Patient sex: M
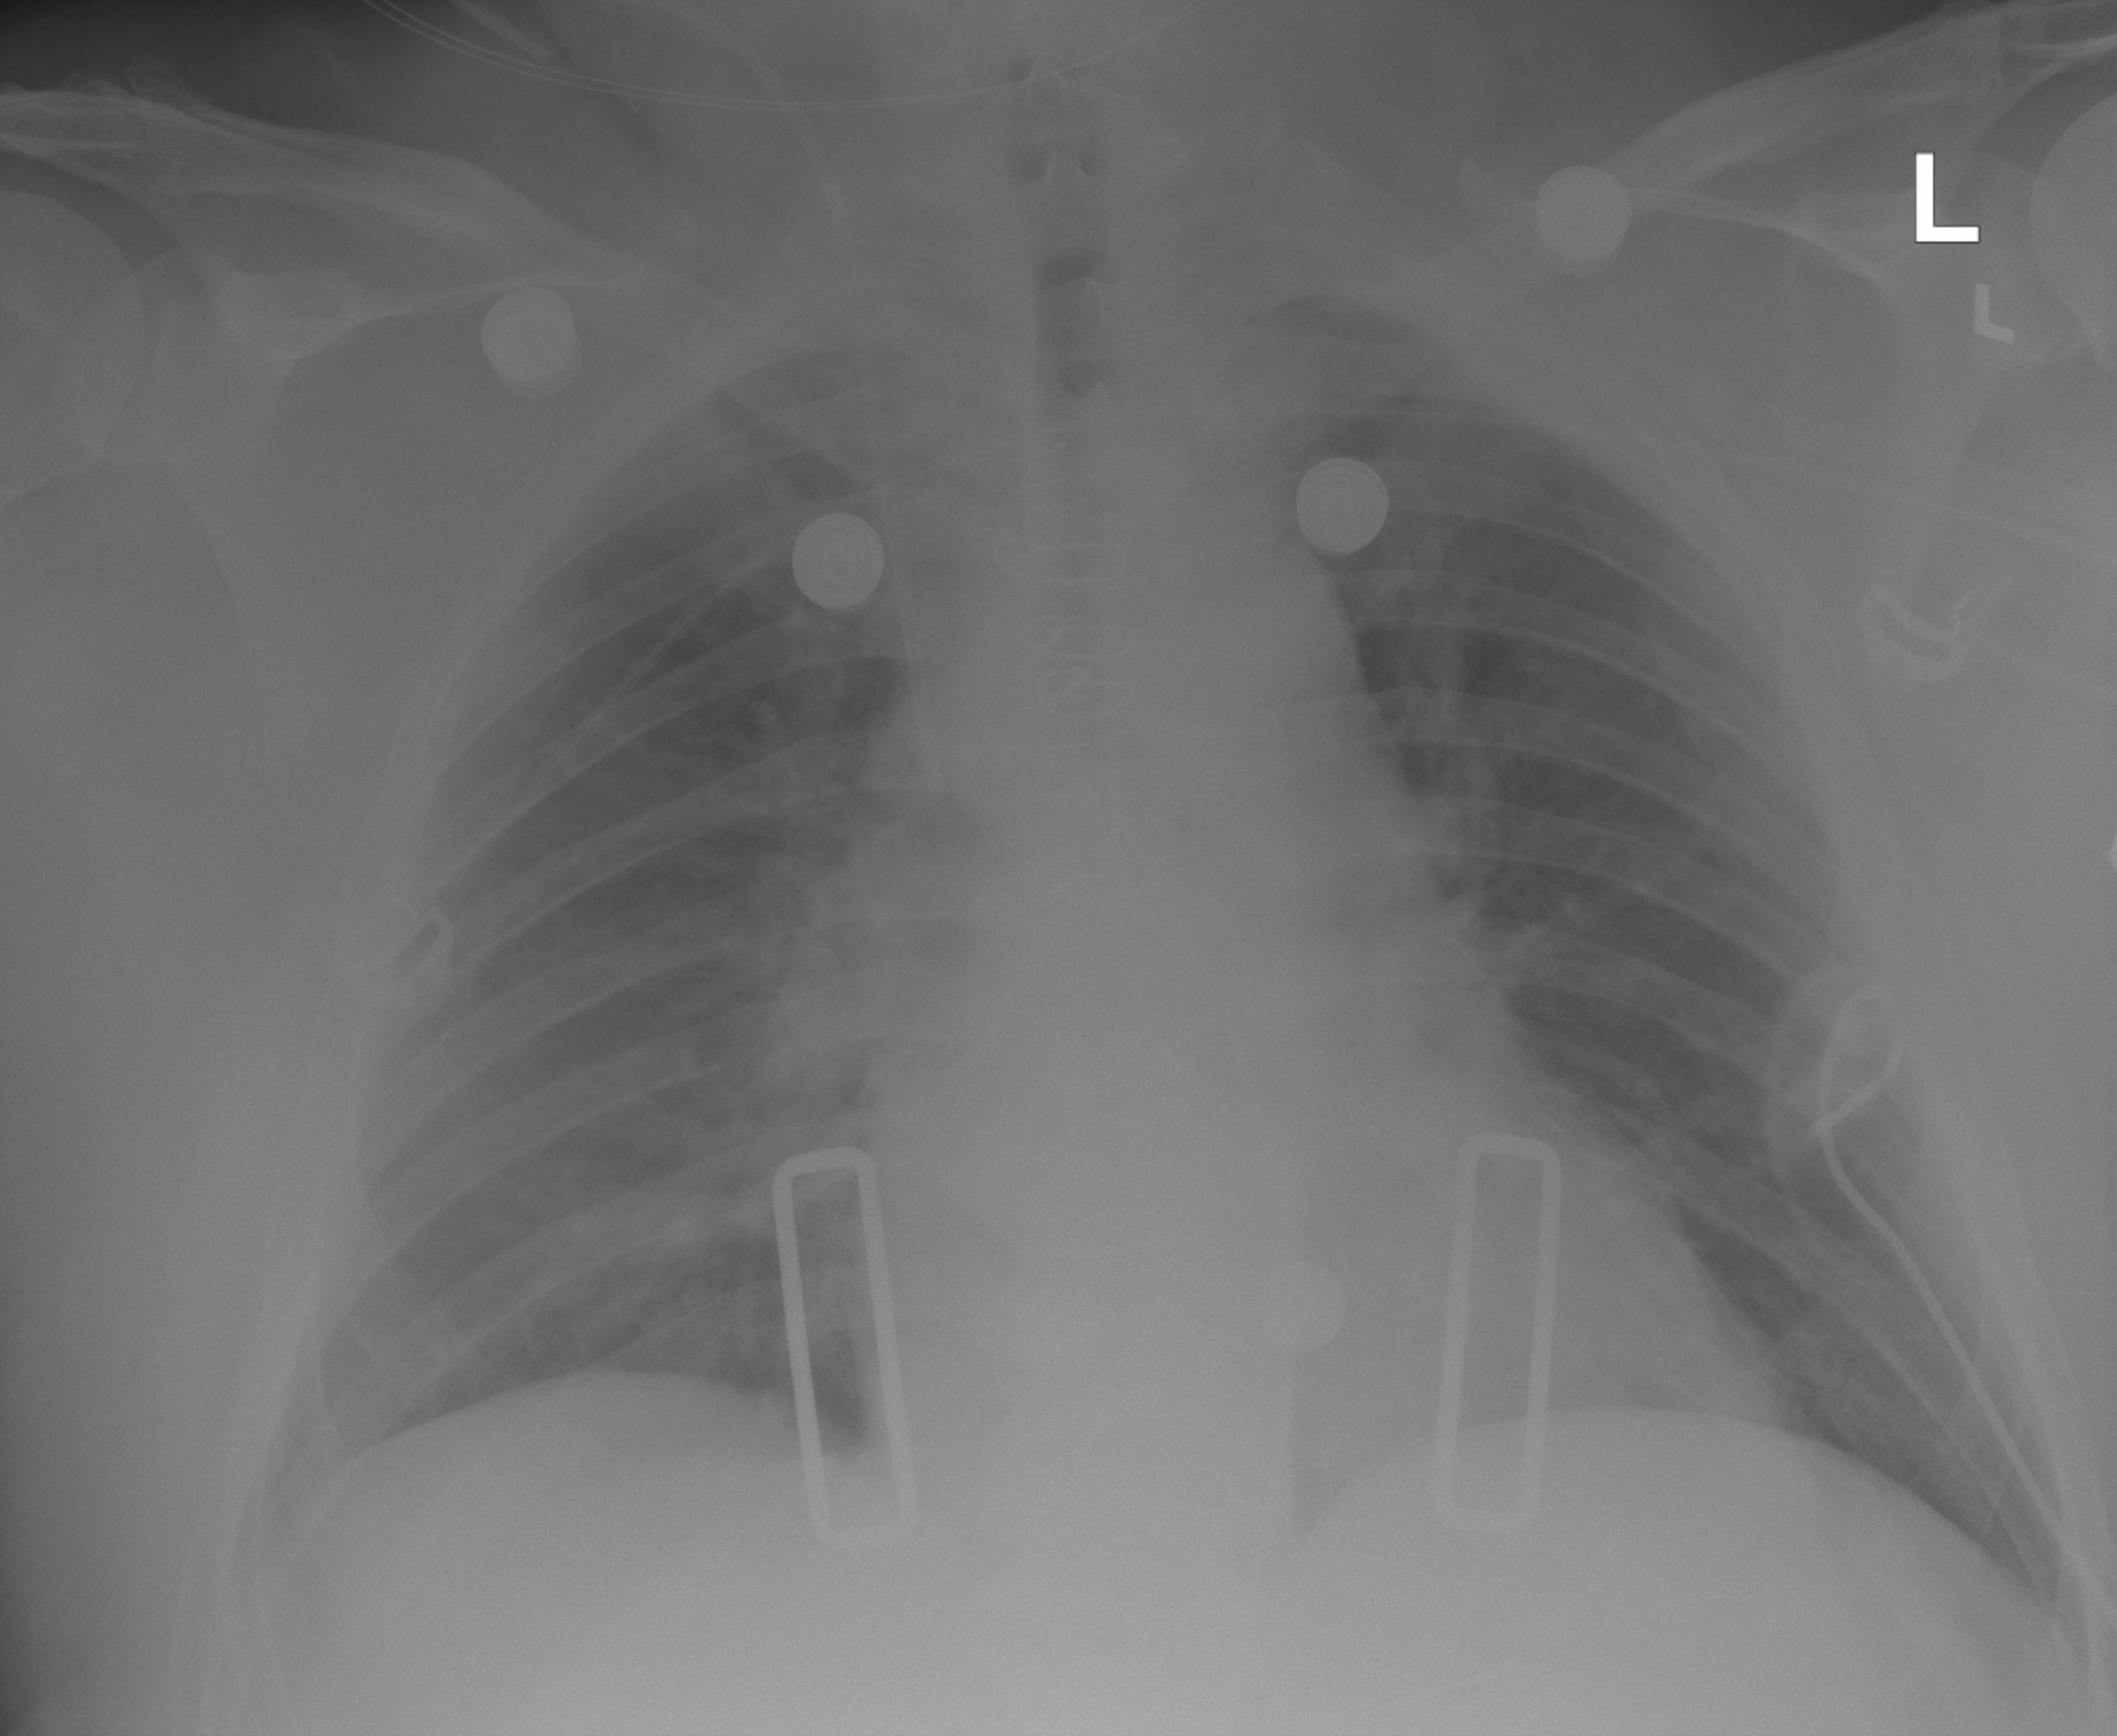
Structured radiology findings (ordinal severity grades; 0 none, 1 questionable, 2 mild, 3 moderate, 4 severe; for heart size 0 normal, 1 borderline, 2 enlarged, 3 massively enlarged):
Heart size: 2
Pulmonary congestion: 2
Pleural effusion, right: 2
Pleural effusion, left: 0
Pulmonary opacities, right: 2
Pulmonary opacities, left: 0
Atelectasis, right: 2
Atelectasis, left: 0